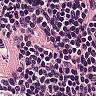
Metastatic tissue present: no